Question: I have following Layout, with 7 ToggleButtons in a row. Independently from the resolution, I have always 7 Buttons in the complete horizontal width. Now I want to set the same height as the width but it does not work.
I tried following without success ():
'''
tb_Mo = (ToggleButton) findViewById(R.id.tB_Mo);
int btnSize=tb_Mo.getWidth();
tb_Mo.setHeight(btnSize);
//and so on for the other Buttons...
'''
Second try without success:
'''
int btnSize=tb_Mo.getLayoutParams().width;
tb_Mo.setLayoutParams(new LinearLayout.LayoutParams(btnSize, btnSize));
//and so on for the other Buttons...
'''
XML:
'''
<ToggleButton
android:id="@+id/tB_Mo"
android:layout_width="fill_parent"
android:layout_height="wrap_content"
android:background="@drawable/btntoggle_selector"
android:textColor="@android:color/white"
android:textOff="OFF"
android:textOn="ON"
android:layout_weight="1"/>
<ToggleButton
android:id="@+id/tB_Di"
android:layout_width="fill_parent"
android:layout_height="wrap_content"
android:background="@drawable/btntoggle_selector"
android:textColor="@android:color/white"
android:textOff="OFF"
android:textOn="ON"
android:layout_weight="1"/>
<ToggleButton
android:id="@+id/tB_Mi"
android:layout_width="fill_parent"
android:layout_height="wrap_content"
android:background="@drawable/btntoggle_selector"
android:textColor="@android:color/white"
android:textOff="OFF"
android:textOn="ON"
android:layout_weight="1"/>
and so on ....
'''
What can I do?

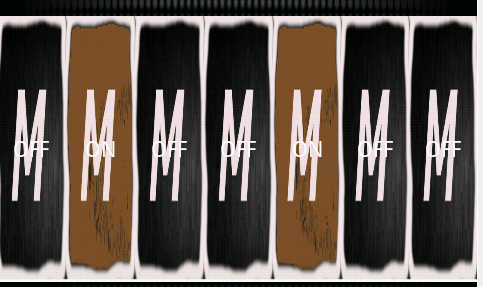
Answer: '''
<ToggleButton
android:id="@+id/tB_Sa"
android:layout_width="0dp"
android:layout_height="50dp"
android:background="@drawable/btntoggle_selector"
android:textColor="@android:color/white"
android:textOff="OFF"
android:textOn="ON"
android:layout_weight="1"/>
'''
And:
'''
int btnSize=tb_Mo.getWidth();
tb_Mo.setHeight(btnSize);
'''